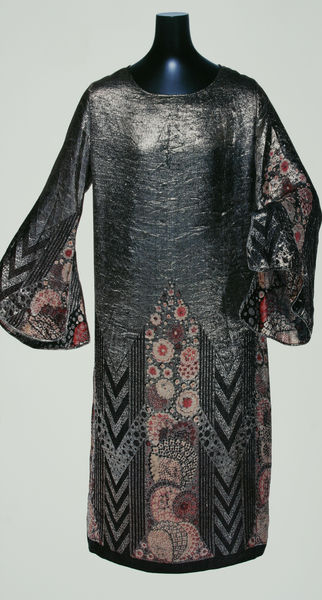
Titel: Cocktailkleid
Künstler: Babani
Standort: Kyoto (Japan)
Institution: Kyoto Costume Institute
Schlagwörter: schatten, ausschnitt, blumen, brust, busen, frau, kleid, licht, schwarz, rot, mode, muster, ornament, hemd, bluse, kleidung, samt, silber, ärmel, weite, stickerei, stoff, rosa, brüste, japan, jugendstil, weiblich, glanz, floral, foto, kreise, mosaik, bekleidung, silbern, art deco, kimono, trompetenärmel, kinono, sackform, tütenärmel, untailliert